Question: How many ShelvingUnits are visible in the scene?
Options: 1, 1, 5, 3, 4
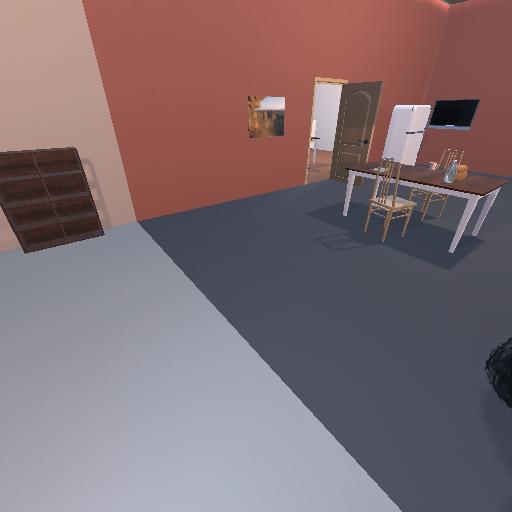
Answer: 1